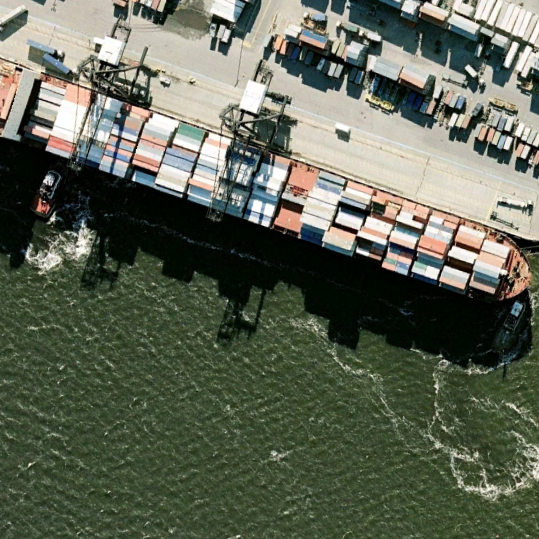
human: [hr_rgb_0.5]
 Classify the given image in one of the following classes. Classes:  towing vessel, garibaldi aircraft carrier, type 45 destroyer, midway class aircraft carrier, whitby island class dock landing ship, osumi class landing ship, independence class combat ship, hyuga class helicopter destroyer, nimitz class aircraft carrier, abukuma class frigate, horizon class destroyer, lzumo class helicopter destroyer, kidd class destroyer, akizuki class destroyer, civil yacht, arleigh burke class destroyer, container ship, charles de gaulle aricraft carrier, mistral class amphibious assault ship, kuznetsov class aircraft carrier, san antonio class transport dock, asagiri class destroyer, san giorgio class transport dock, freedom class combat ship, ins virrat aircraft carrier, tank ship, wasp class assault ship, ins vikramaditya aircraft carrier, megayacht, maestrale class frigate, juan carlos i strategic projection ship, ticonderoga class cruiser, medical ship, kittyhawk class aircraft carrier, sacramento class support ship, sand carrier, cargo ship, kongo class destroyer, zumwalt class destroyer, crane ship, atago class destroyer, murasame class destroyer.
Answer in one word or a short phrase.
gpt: Container ship